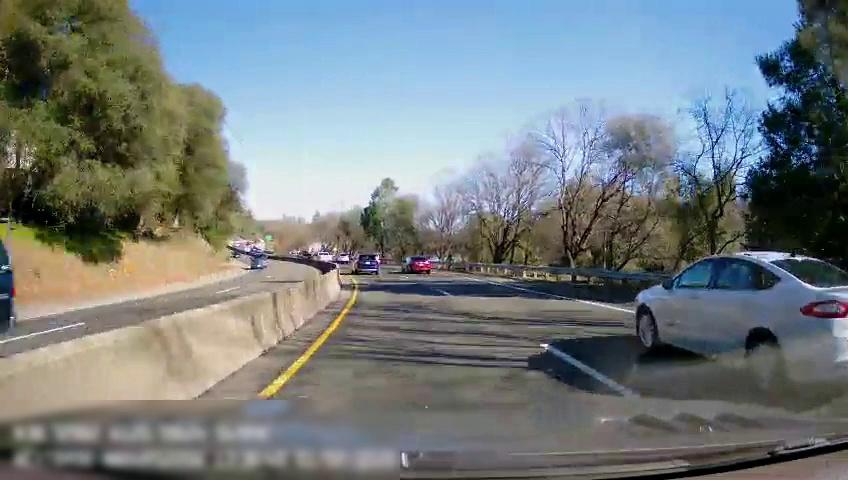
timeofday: Day
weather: Sunny
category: Drivable Space
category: Drivable Space
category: Vehicles | Truck
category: Vehicles | SUV
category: Vehicles | Car
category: Vehicles | Car
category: Vehicles | SUV
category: Vehicles | SUV
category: Vehicles | Truck
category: Lanes | Current Lane
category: Lanes | Current Lane
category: Lanes | Current Lane
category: Lanes | Opposite Lane